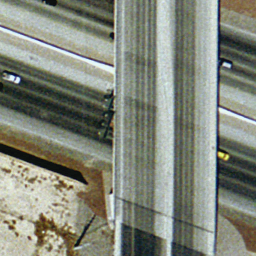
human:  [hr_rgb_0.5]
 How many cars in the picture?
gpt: four